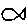
Label: fish